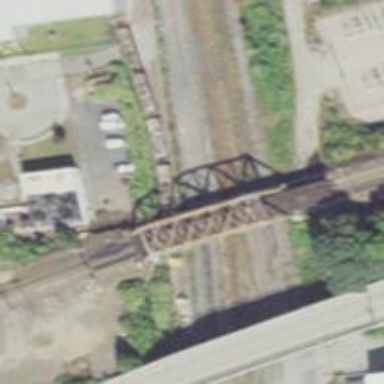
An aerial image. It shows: Truss bridge carrying electrified railway with contact lines.